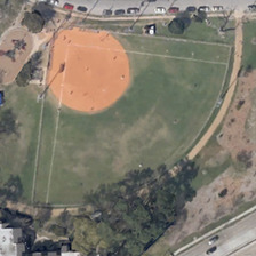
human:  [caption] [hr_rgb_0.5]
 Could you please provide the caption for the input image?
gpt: the fanshaped baseball field in the middle of some trees and a highway .

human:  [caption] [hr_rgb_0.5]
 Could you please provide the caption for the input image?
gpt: some houses and a baseball field are sandwiched between a road and a parking lot with some cars .

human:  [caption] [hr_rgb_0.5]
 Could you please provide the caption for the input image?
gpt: the baseball field is next to a road on both sides of which there are many cars .

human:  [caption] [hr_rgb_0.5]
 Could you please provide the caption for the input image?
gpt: it is a fan shaped baseballfield alongside roads .

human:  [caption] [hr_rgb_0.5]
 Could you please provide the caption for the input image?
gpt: two buildings and some green trees are around a baseball field near a road with cars .